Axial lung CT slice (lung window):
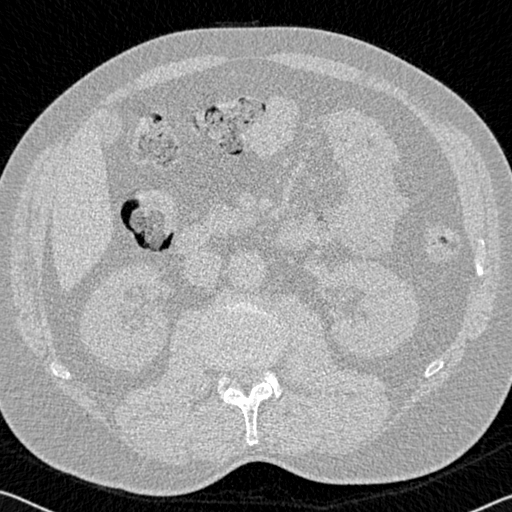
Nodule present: no